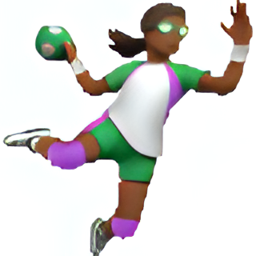
Name: woman playing handball type 5
Emoji: 🤾🏾‍♀️
Group: People & Body
Sub-group: person-sport